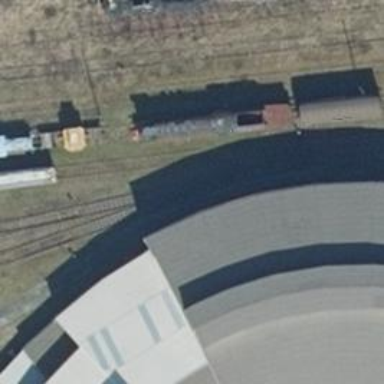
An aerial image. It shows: Railway yard used for servicing trains.